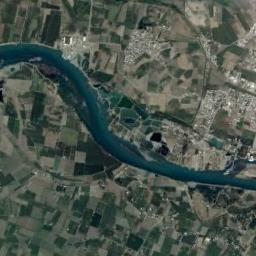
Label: river